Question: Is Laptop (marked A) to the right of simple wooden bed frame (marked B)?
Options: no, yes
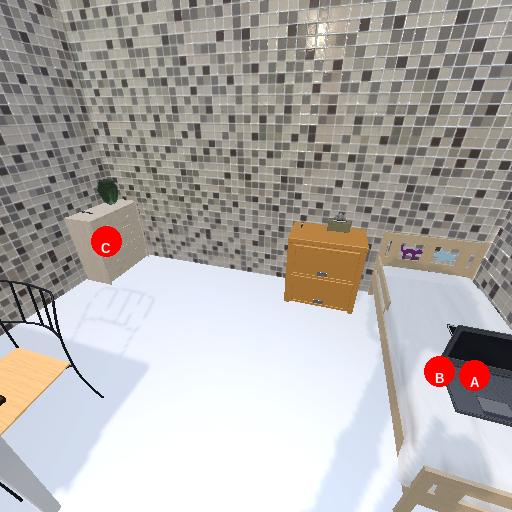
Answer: no